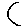
Label: moon